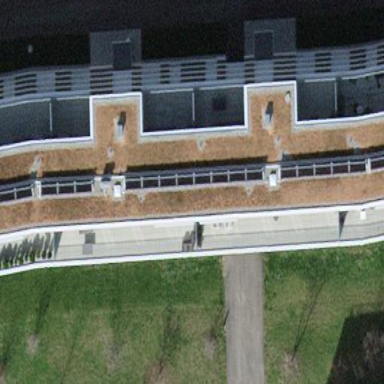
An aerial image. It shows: Apartment building with flat gray roof. The building itself is brown in color.